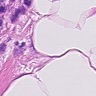
Metastatic tissue present: yes